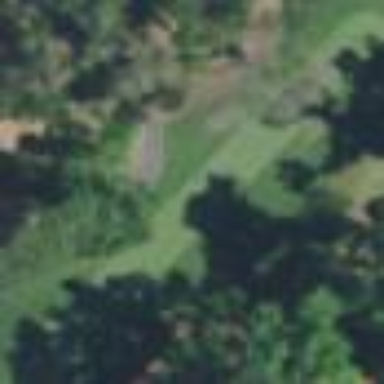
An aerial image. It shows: Grass area designated as golf tee.